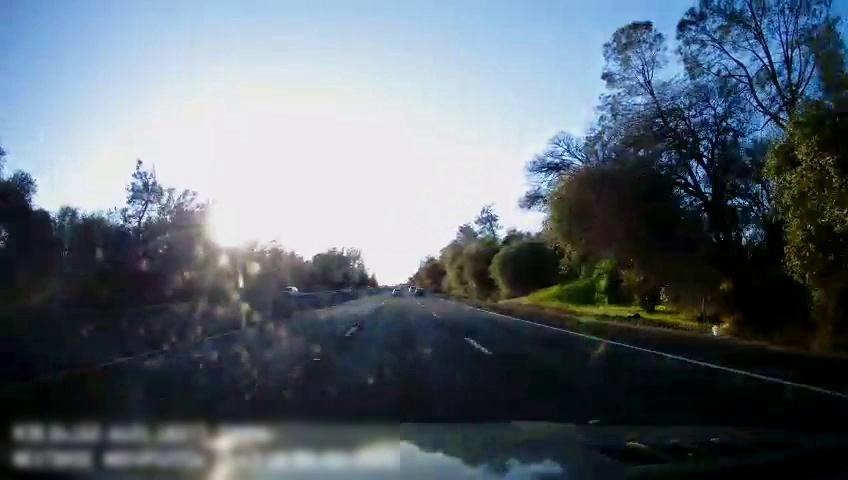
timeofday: Day
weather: Cloudy
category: Drivable Space
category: Vehicles | Car
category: Vehicles | Car
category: Vehicles | Car
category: Lanes | Alternate Lane
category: Lanes | Current Lane
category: Lanes | Current Lane
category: Lanes | Alternate Lane